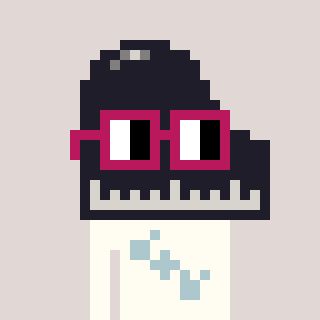
a pixel art character with square dark red glasses, a piano-shaped head and a grayscale-colored body on a warm background